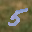
Label: 5